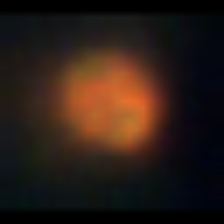
Taxon: NanoPlankton
Group: Other